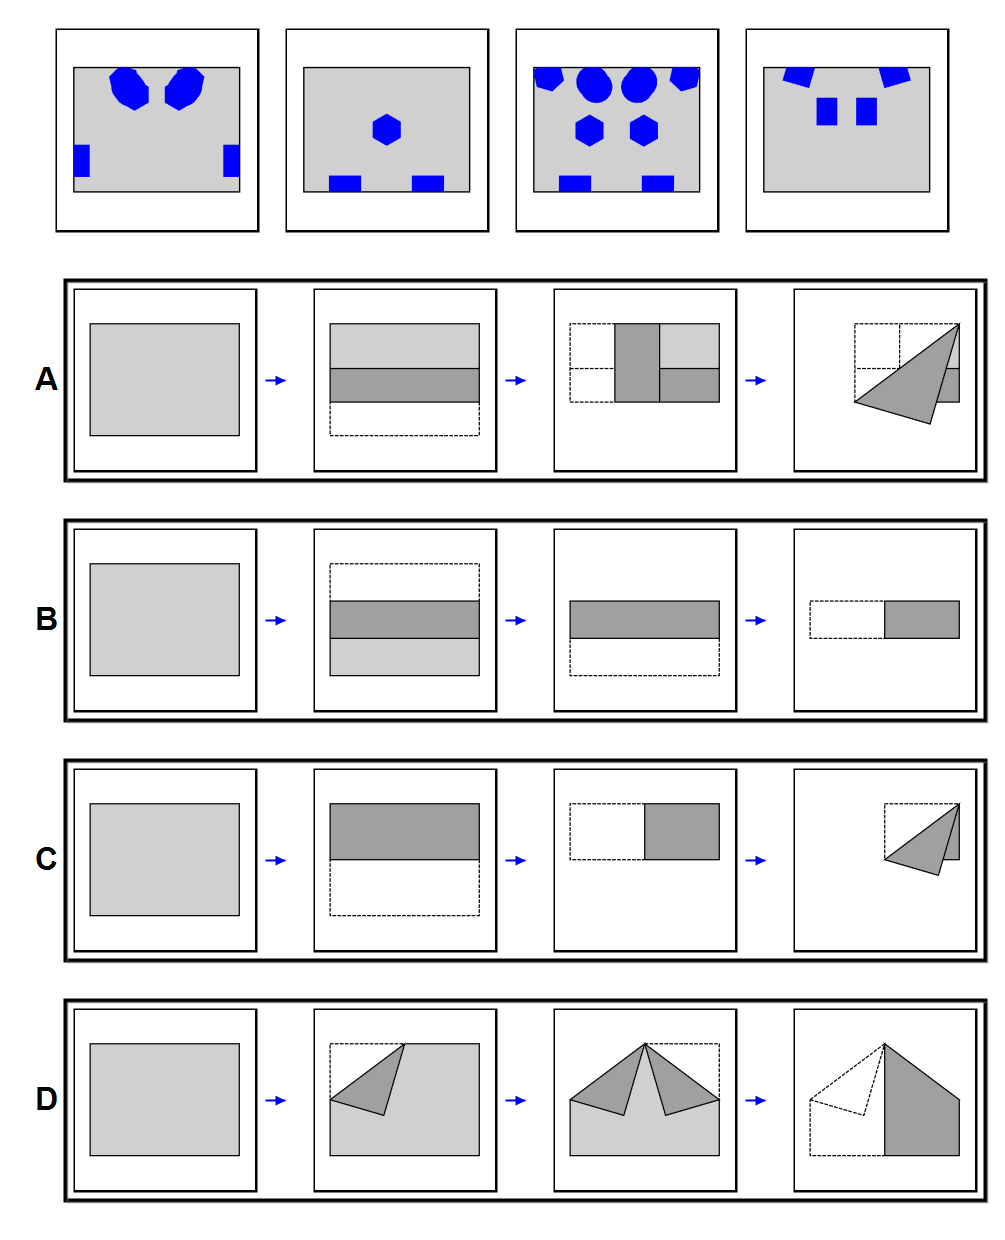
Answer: D